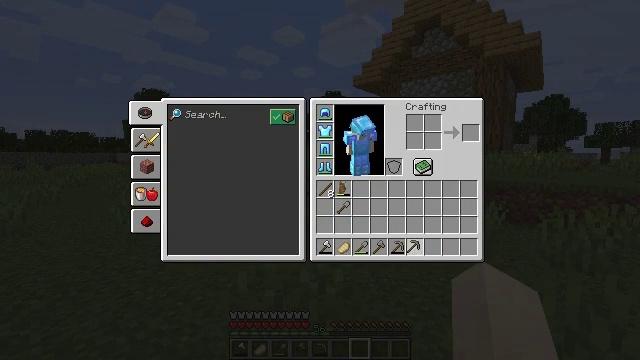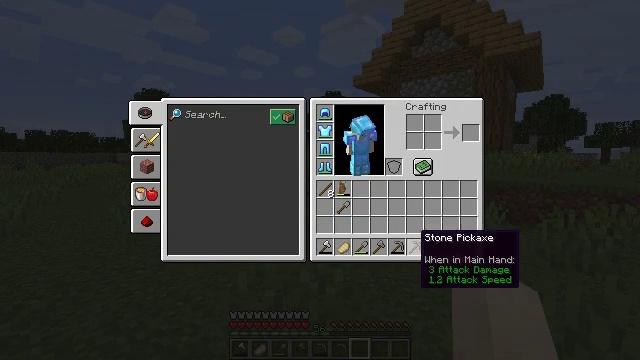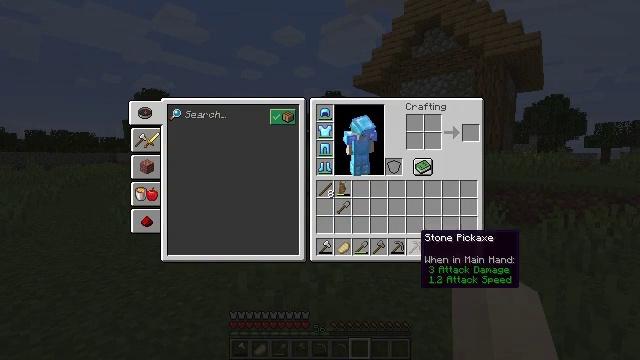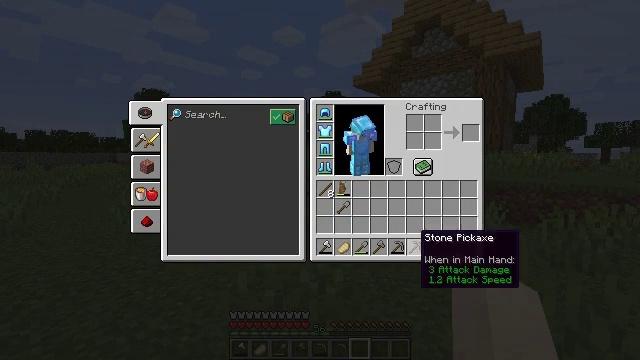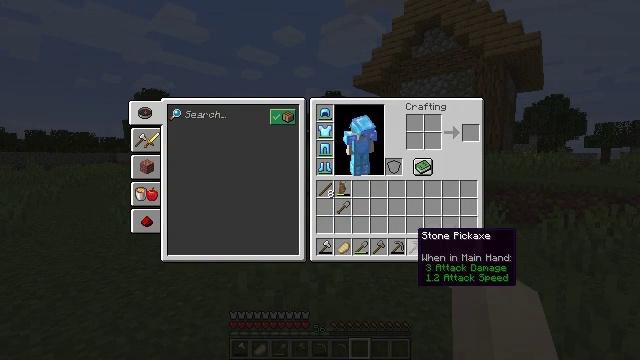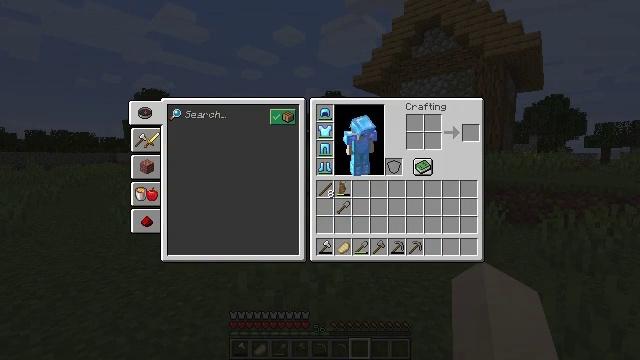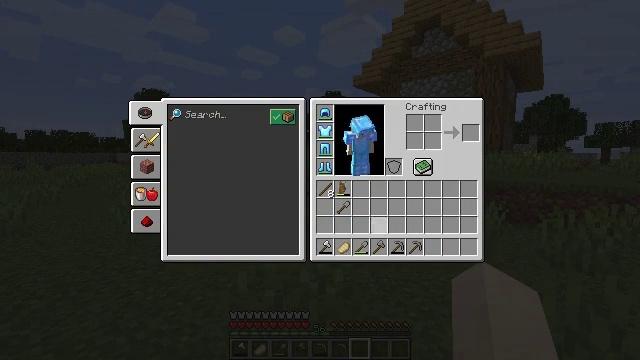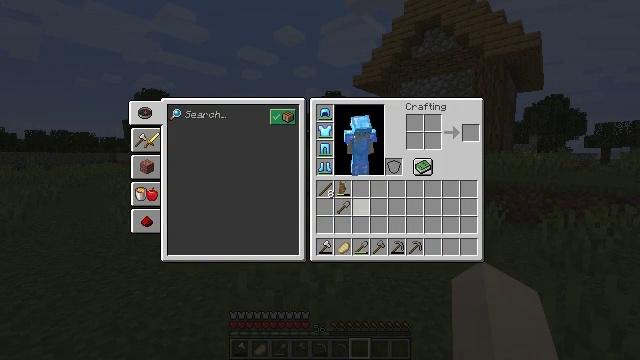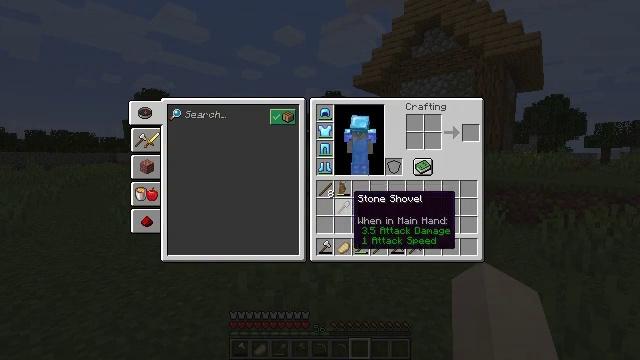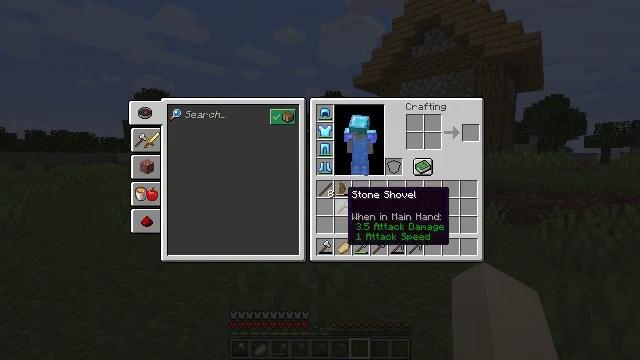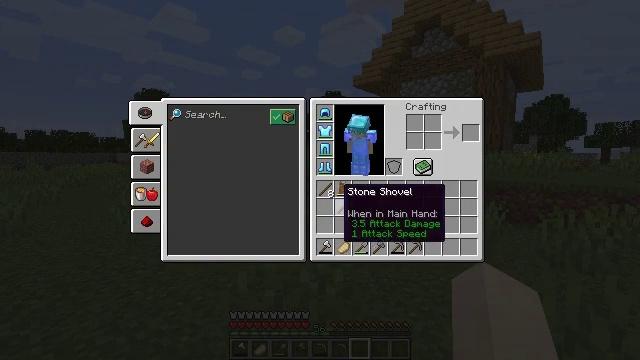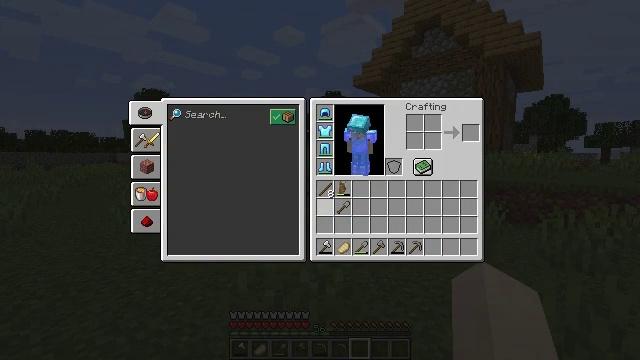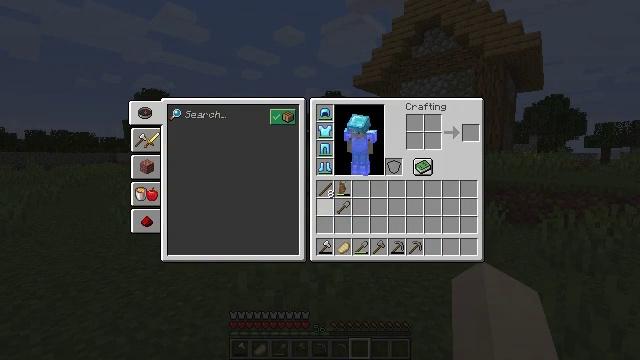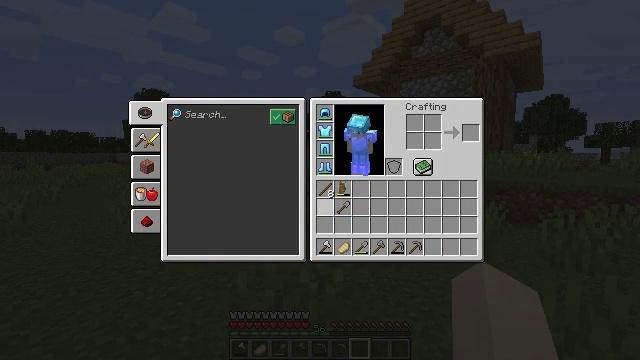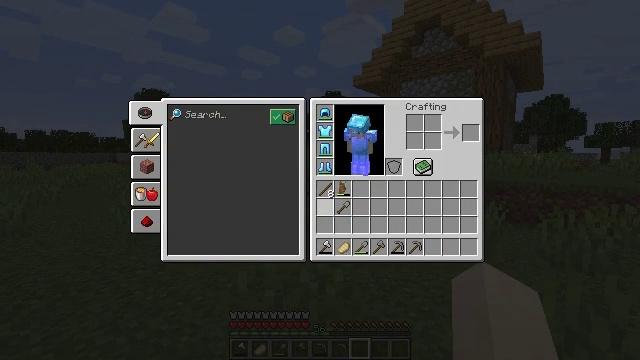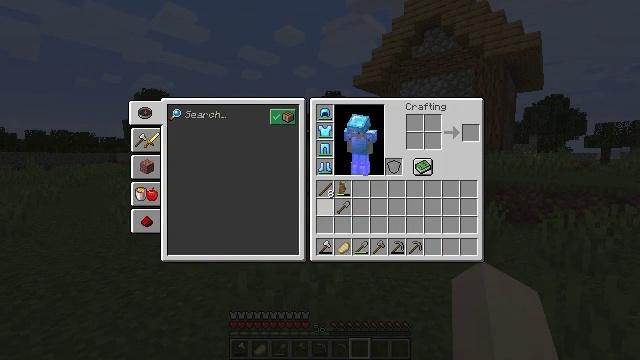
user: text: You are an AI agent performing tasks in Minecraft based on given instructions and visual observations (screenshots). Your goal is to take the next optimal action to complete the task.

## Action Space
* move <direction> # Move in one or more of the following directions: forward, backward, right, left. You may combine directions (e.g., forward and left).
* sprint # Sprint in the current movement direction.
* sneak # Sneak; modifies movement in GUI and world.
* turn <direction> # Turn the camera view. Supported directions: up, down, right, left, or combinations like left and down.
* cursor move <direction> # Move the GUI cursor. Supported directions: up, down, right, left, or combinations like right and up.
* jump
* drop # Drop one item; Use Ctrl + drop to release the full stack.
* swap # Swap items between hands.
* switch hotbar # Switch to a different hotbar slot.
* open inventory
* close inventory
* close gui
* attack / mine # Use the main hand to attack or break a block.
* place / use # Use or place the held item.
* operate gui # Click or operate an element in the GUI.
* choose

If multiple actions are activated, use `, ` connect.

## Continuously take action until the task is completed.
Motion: motion action
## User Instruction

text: Dig up clay found underwater.
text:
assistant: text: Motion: no_op
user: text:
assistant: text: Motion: no_op
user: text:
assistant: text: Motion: no_op
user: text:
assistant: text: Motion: no_op
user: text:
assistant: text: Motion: cursor move left and up
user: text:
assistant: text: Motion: cursor move left and up
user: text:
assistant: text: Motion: cursor move left and up
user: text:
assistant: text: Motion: cursor move left
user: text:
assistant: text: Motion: no_op
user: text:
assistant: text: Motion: no_op
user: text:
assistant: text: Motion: no_op
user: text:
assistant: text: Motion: no_op
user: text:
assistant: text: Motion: no_op
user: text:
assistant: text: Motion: operate gui
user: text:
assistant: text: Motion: operate gui
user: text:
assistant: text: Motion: operate gui
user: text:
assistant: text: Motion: no_op
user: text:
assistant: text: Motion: no_op
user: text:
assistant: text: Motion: no_op
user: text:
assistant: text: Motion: operate gui
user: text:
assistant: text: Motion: operate gui
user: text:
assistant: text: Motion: cursor move right, operate gui
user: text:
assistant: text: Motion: cursor move right and down
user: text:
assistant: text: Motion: cursor move right and down
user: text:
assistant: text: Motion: no_op
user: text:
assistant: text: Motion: no_op
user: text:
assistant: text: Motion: no_op
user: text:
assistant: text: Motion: no_op
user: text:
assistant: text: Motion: no_op
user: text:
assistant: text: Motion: no_op